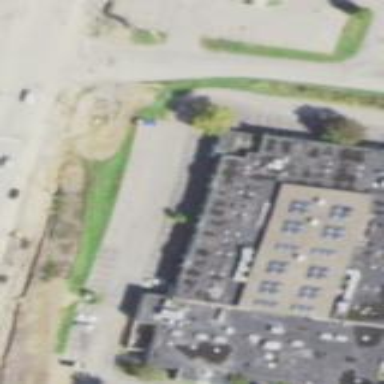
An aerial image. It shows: Hotel building.